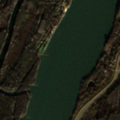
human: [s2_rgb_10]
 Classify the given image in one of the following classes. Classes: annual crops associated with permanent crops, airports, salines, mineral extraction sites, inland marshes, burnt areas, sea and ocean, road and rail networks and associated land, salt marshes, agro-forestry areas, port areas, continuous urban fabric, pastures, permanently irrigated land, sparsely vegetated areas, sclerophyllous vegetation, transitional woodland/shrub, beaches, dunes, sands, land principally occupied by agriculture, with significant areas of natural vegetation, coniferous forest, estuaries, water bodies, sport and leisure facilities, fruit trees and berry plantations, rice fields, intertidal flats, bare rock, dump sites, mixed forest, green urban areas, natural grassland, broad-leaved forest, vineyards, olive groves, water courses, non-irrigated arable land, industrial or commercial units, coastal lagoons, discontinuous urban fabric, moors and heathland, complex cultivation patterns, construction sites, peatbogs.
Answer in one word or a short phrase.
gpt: broad-leaved forest, transitional woodland/shrub, water courses